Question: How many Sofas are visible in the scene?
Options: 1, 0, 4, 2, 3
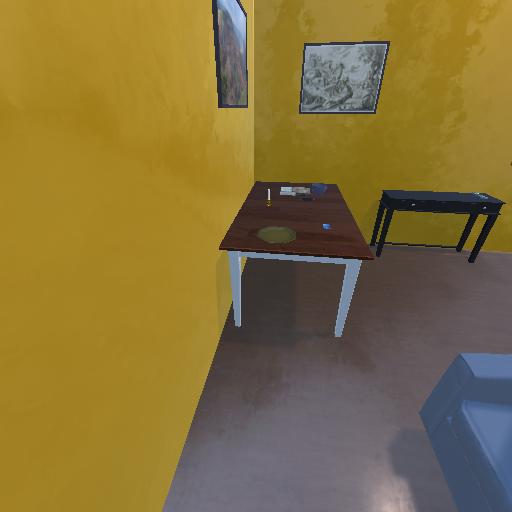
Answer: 1